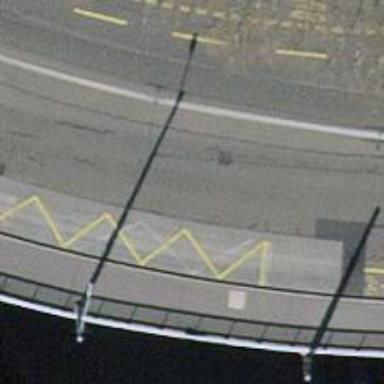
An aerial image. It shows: Trolleybus stop position for public transport.